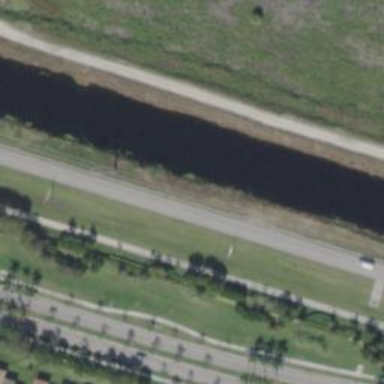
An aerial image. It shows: Canal.